Aerial crown-view tile of a tropical tree (Barro Colorado Island, Panama), acquired 20250414:
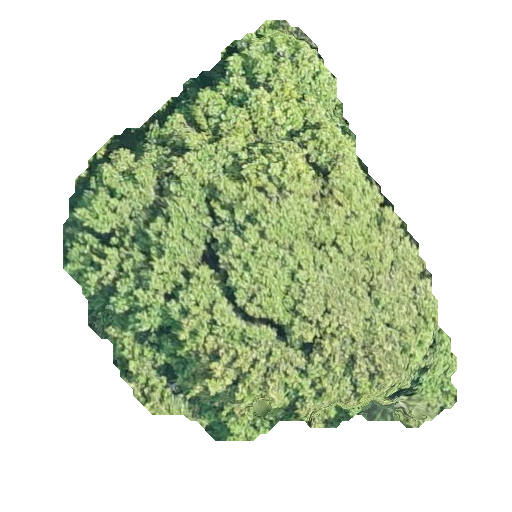
Species: Prioria copaifera
GBIF accepted scientific name: Prioria copaifera
Crown area: 160.103 m²